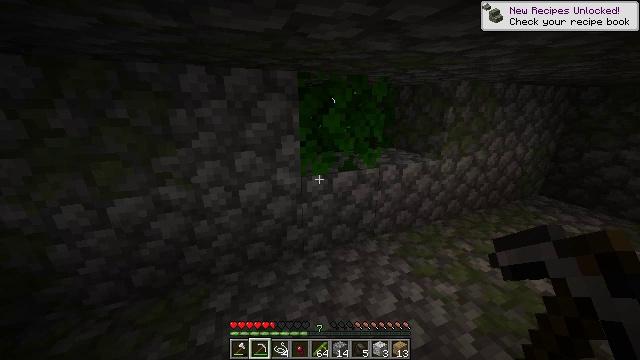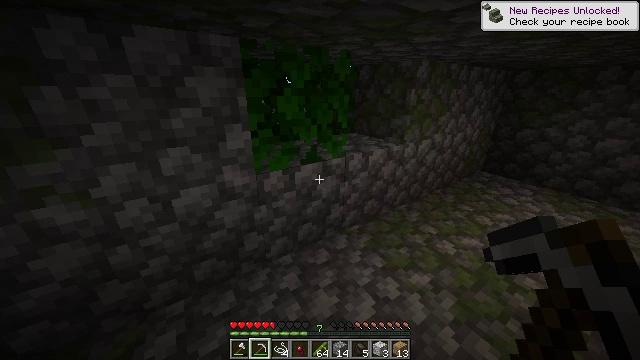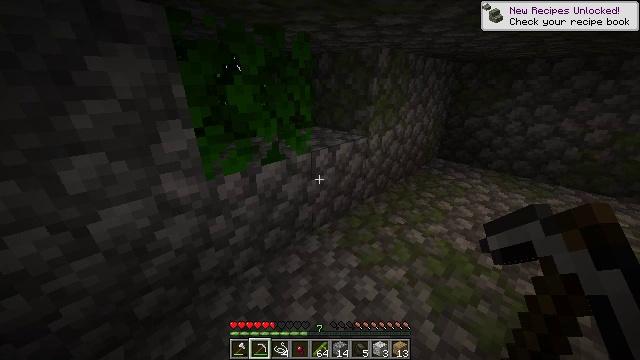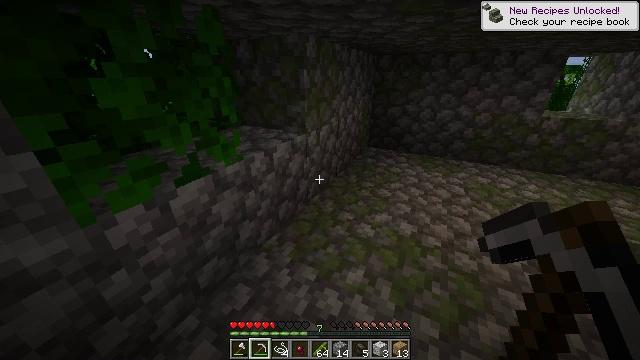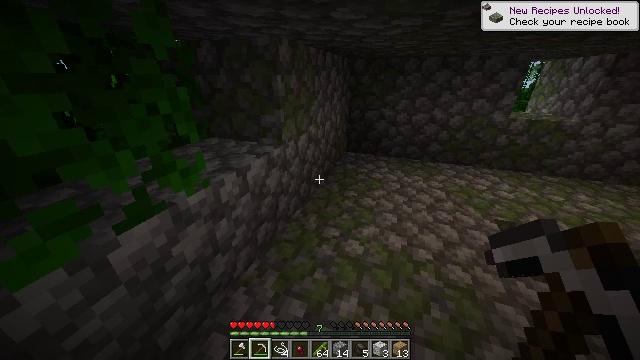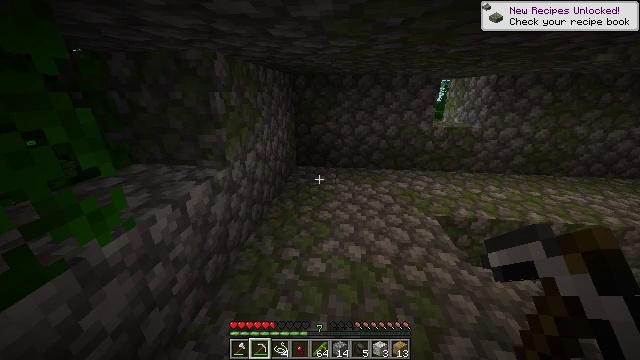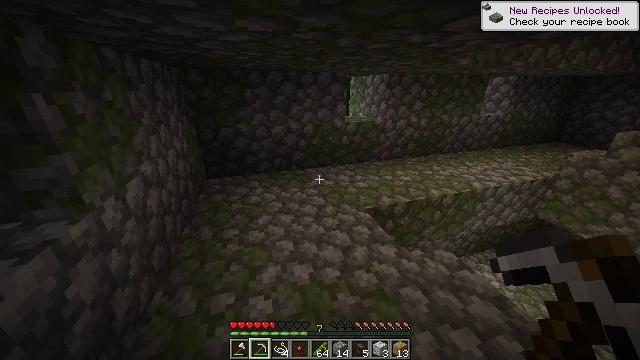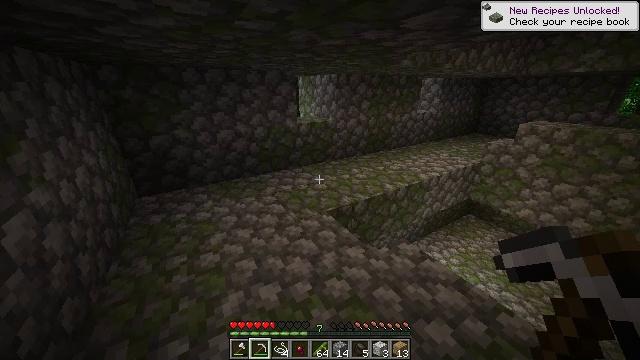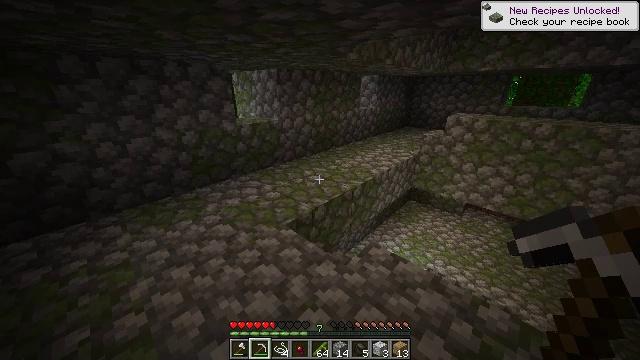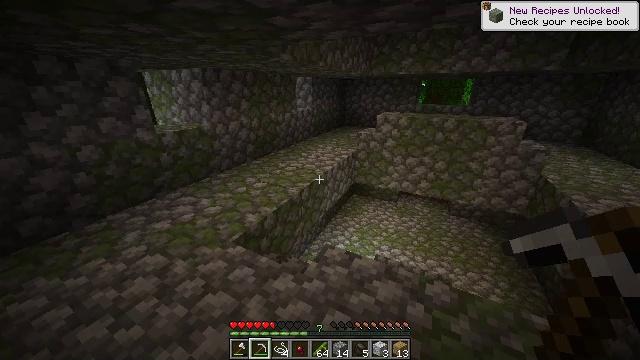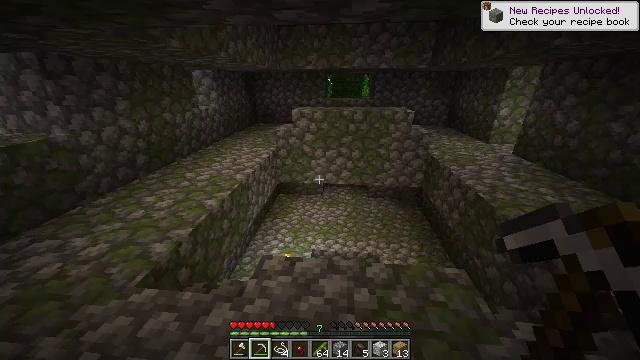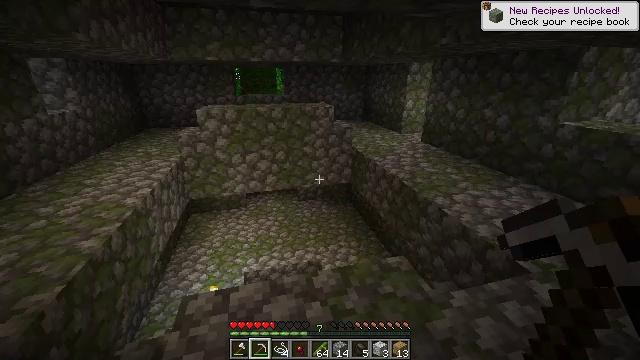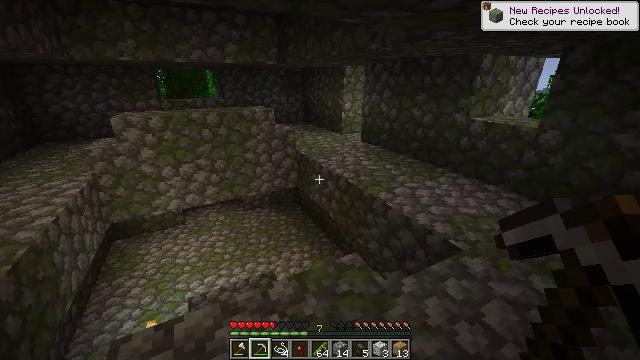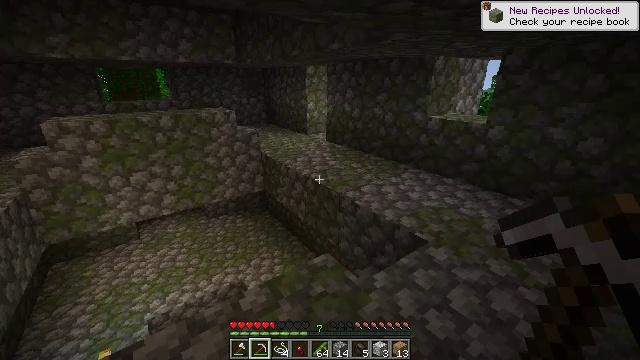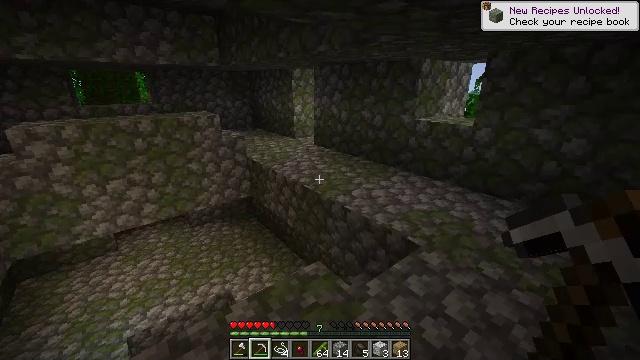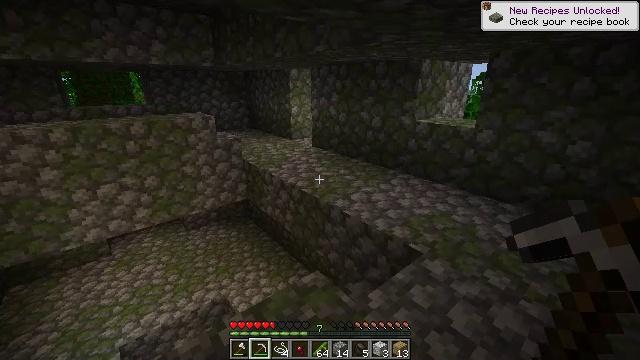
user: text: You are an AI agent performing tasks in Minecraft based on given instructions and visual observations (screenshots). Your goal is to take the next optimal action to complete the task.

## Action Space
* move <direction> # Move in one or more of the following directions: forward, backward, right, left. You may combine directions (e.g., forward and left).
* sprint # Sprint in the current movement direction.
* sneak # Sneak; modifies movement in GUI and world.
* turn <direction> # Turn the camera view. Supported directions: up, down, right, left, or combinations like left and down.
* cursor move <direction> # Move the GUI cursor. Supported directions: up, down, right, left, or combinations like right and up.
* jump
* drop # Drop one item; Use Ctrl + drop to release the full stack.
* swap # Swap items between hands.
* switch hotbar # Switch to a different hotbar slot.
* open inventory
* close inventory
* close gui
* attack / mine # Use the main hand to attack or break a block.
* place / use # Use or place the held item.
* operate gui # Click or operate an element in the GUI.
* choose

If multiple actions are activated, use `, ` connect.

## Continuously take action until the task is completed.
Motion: motion action
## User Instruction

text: Cook a cooked salmon.
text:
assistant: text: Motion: move forward, sprint, turn right and down
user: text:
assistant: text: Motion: move forward, sprint, turn right and down
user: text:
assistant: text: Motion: move forward, sprint, turn right and down
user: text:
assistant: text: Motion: move forward, sprint, turn right
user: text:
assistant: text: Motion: move forward, sprint, turn right and up
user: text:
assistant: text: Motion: move forward, sprint, turn right
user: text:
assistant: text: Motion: move forward, sprint, turn right
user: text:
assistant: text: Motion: move forward, sprint, turn right
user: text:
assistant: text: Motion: turn right
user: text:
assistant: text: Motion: turn right
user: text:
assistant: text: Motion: turn right
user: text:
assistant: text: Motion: turn right
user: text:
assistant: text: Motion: turn right
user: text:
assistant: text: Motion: move forward, sprint, turn right
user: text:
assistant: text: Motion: move forward, sprint
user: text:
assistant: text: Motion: move forward and move right, sprint, turn right
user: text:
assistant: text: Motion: move forward and move right, sprint
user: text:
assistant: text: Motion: move forward and move right, sprint
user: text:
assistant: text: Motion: move forward and move right, sprint
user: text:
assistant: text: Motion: move forward, sprint, turn left
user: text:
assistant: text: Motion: move forward, sprint, turn left
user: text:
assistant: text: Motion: move forward, sprint
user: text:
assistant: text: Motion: move forward, sprint
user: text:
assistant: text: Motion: move forward, sprint, turn left
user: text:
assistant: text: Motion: move forward, sprint, turn left
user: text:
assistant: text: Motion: move forward, sprint, turn left
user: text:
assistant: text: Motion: move forward, sprint, turn left and up
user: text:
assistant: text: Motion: move forward, sprint, turn left and up
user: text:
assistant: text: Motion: move forward, sprint
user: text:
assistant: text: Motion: move forward, sprint